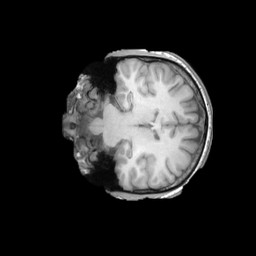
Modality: T1w
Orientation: coronal
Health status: ill
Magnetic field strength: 3 T